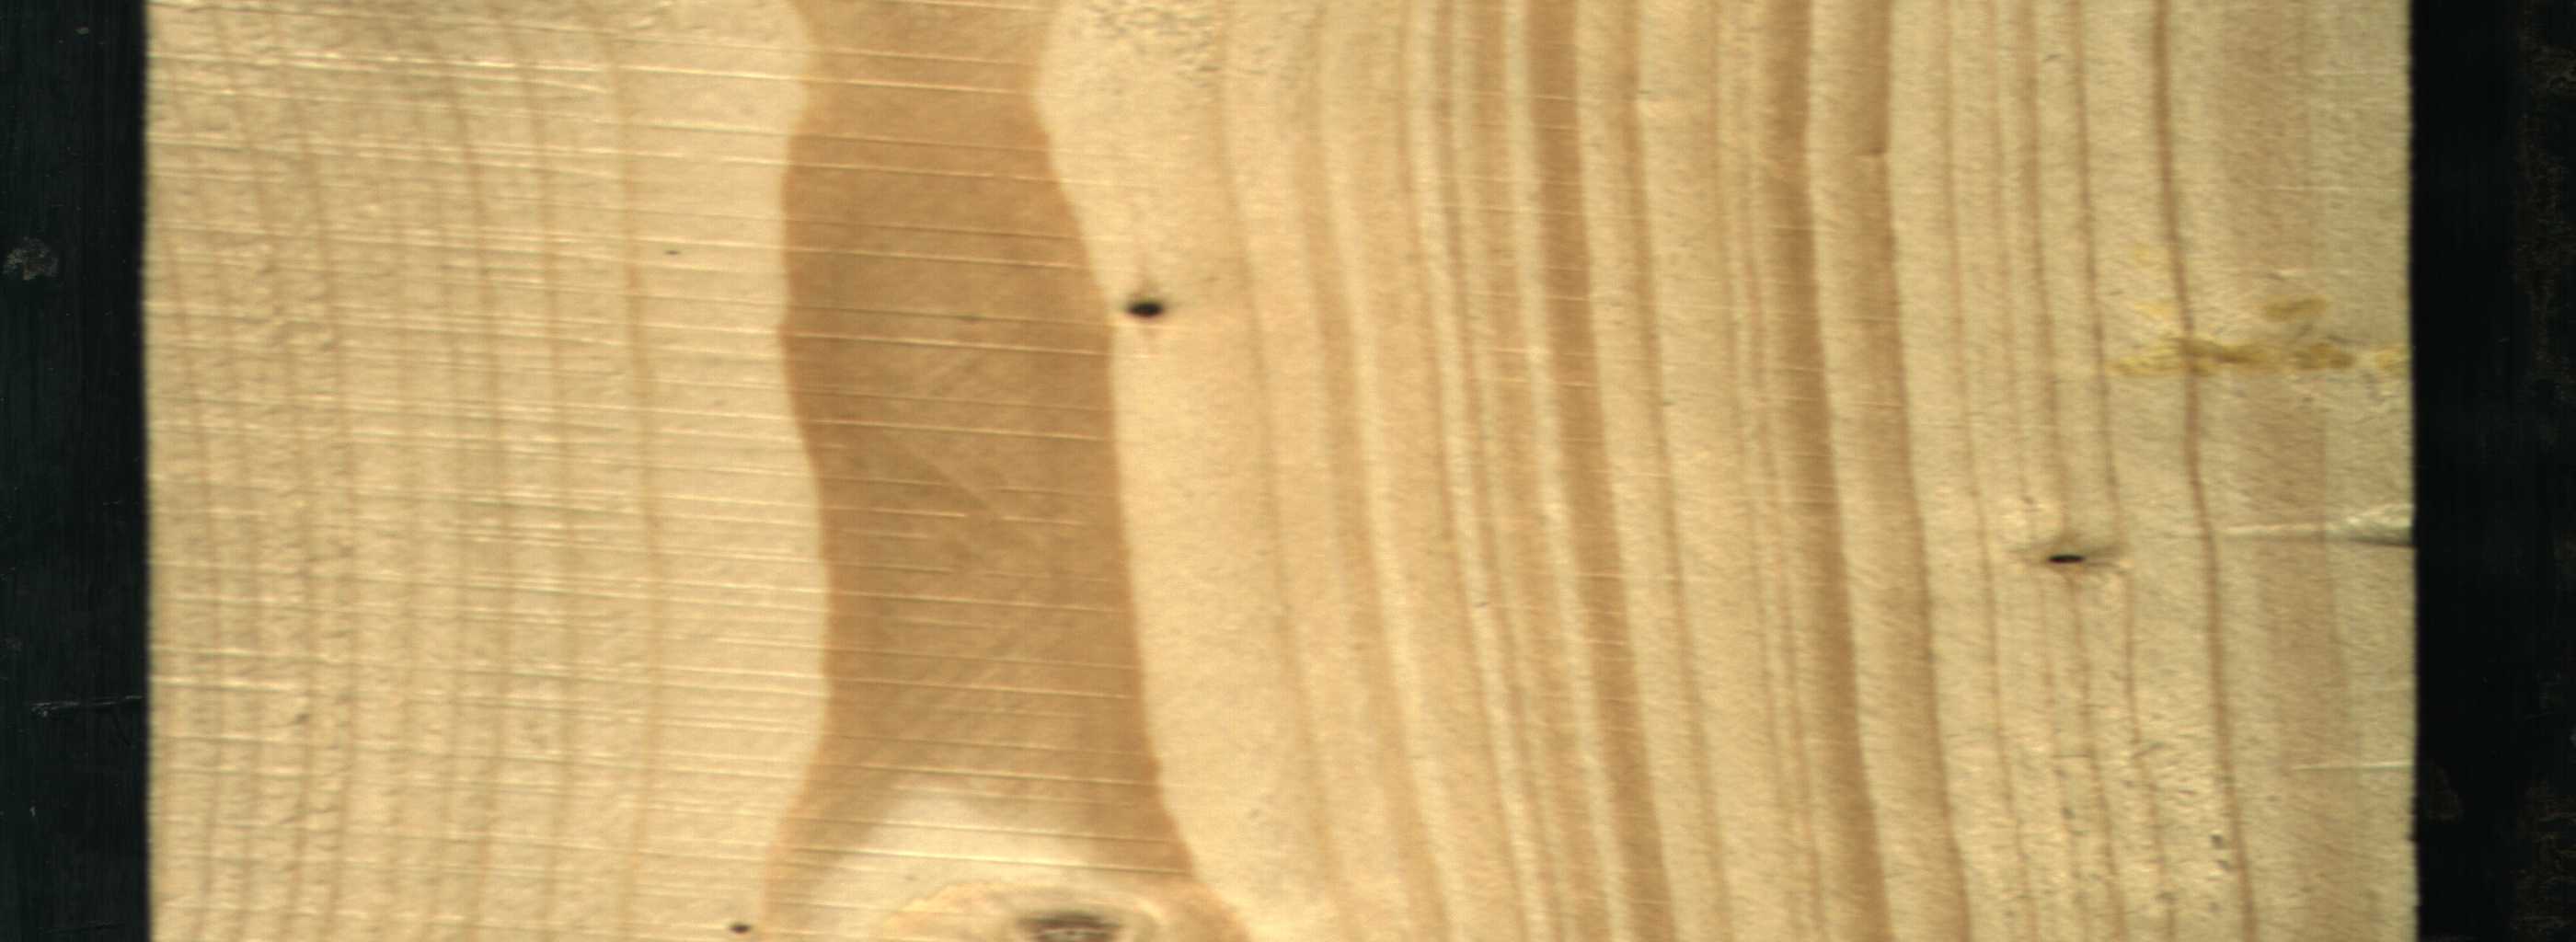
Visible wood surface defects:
Dead_Knot
Live_Knot
Live_Knot